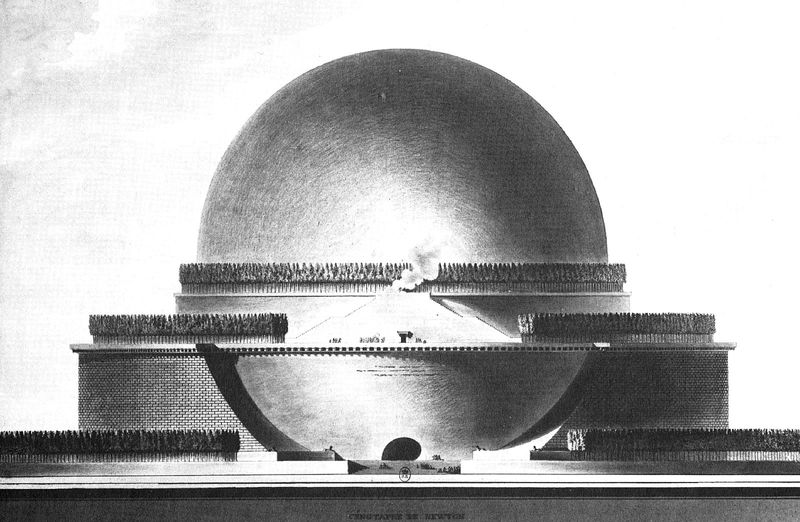
Titel: Plan des Newton-Kenotaphs von Boullée
Künstler: Etienne-Louis Boullée
Schlagwörter: dunkel, himmel, weiß, bäume, menschen, grau, licht, schwarz, zeichnung, gebäude, lokal, architektur, band, sockel, stein, qualm, rauch, klassizismus, bühne, renaissance, kreis, rund, mauer, grafik, kuppel, monumental, futurismus, eingang, futuristisch, denkmal, scheibe, volk, bleistift, kugel, entwurf, ziegelsteine, pyramide, mausoleum, aufriss, völker, riesig, baume, aura, newton, gigantisch, schinckel, rund#, kreisscheibe